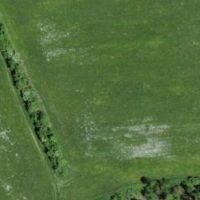
EUNIS habitat code: 25
Species observed at this site:
Emberiza calandra
Turdus philomelos
Oenanthe oenanthe
Falco subbuteo
Sturnus vulgaris
Emberiza citrinella
Acrocephalus palustris
Passer domesticus
Buteo buteo
Passer montanus
Turdus merula
Phylloscopus collybita
Luscinia megarhynchos
Alauda arvensis
Saxicola rubetra
Erithacus rubecula
Milvus migrans
Phoenicurus ochruros
Prunus spinosa
Falco tinnunculus
Phylloscopus trochilus